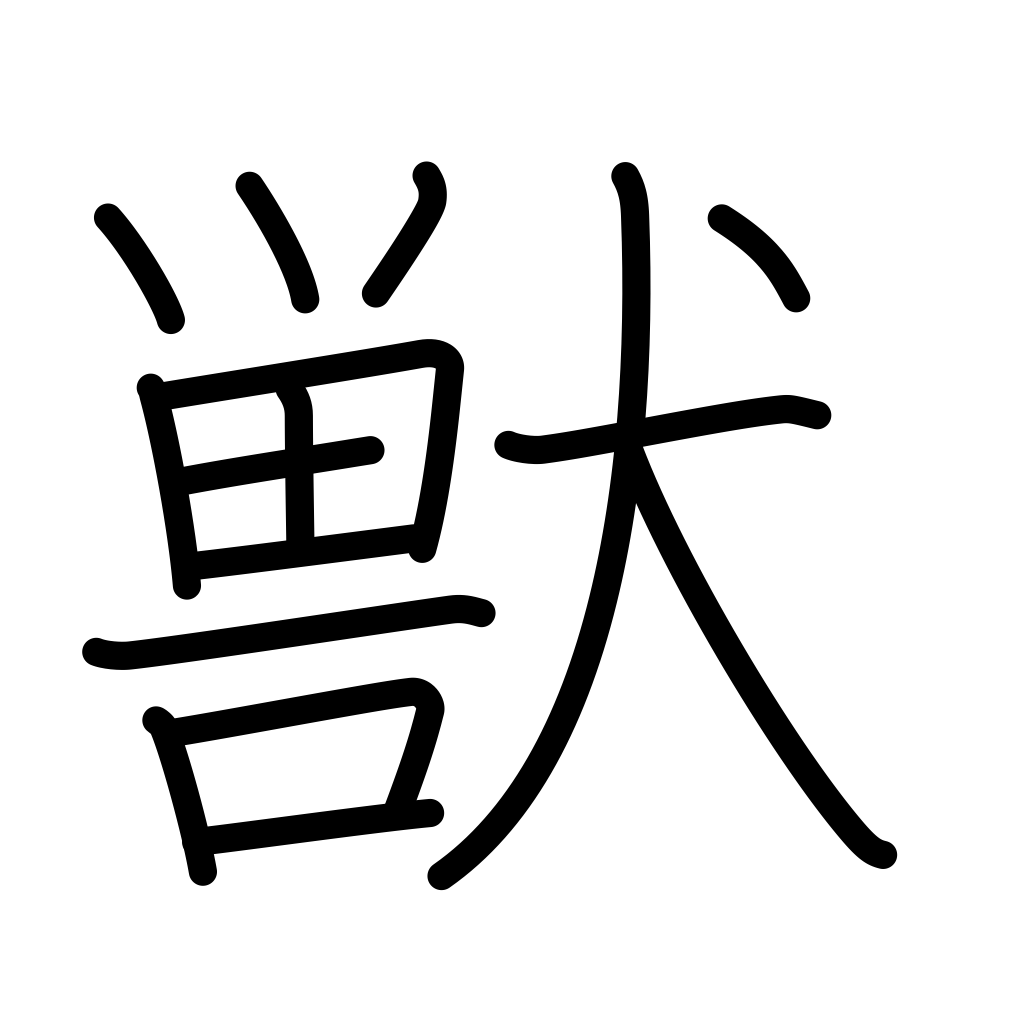
Meaning: animal, beast